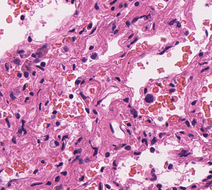
Tumor epithelial tissue: no
Tumor-associated stroma tissue: no
Normal tissue: yes